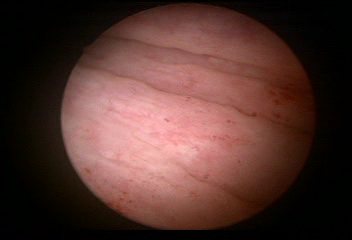
Modality: WLC
Class: Normal mucosa
Bladder cancer association: No